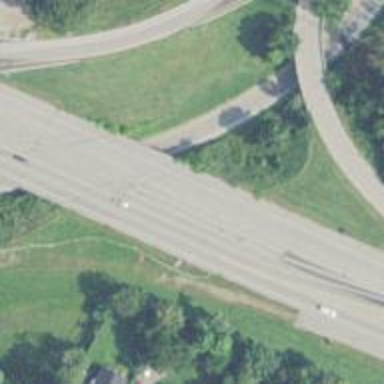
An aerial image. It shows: Asphalt expressway.